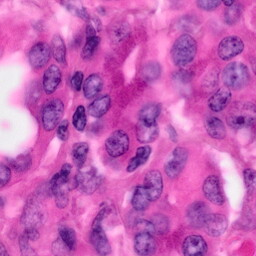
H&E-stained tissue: Pancreatic